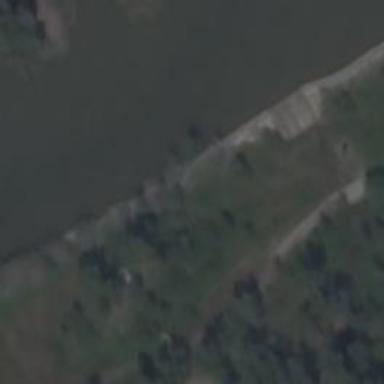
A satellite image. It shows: Dam across waterway.